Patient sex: M
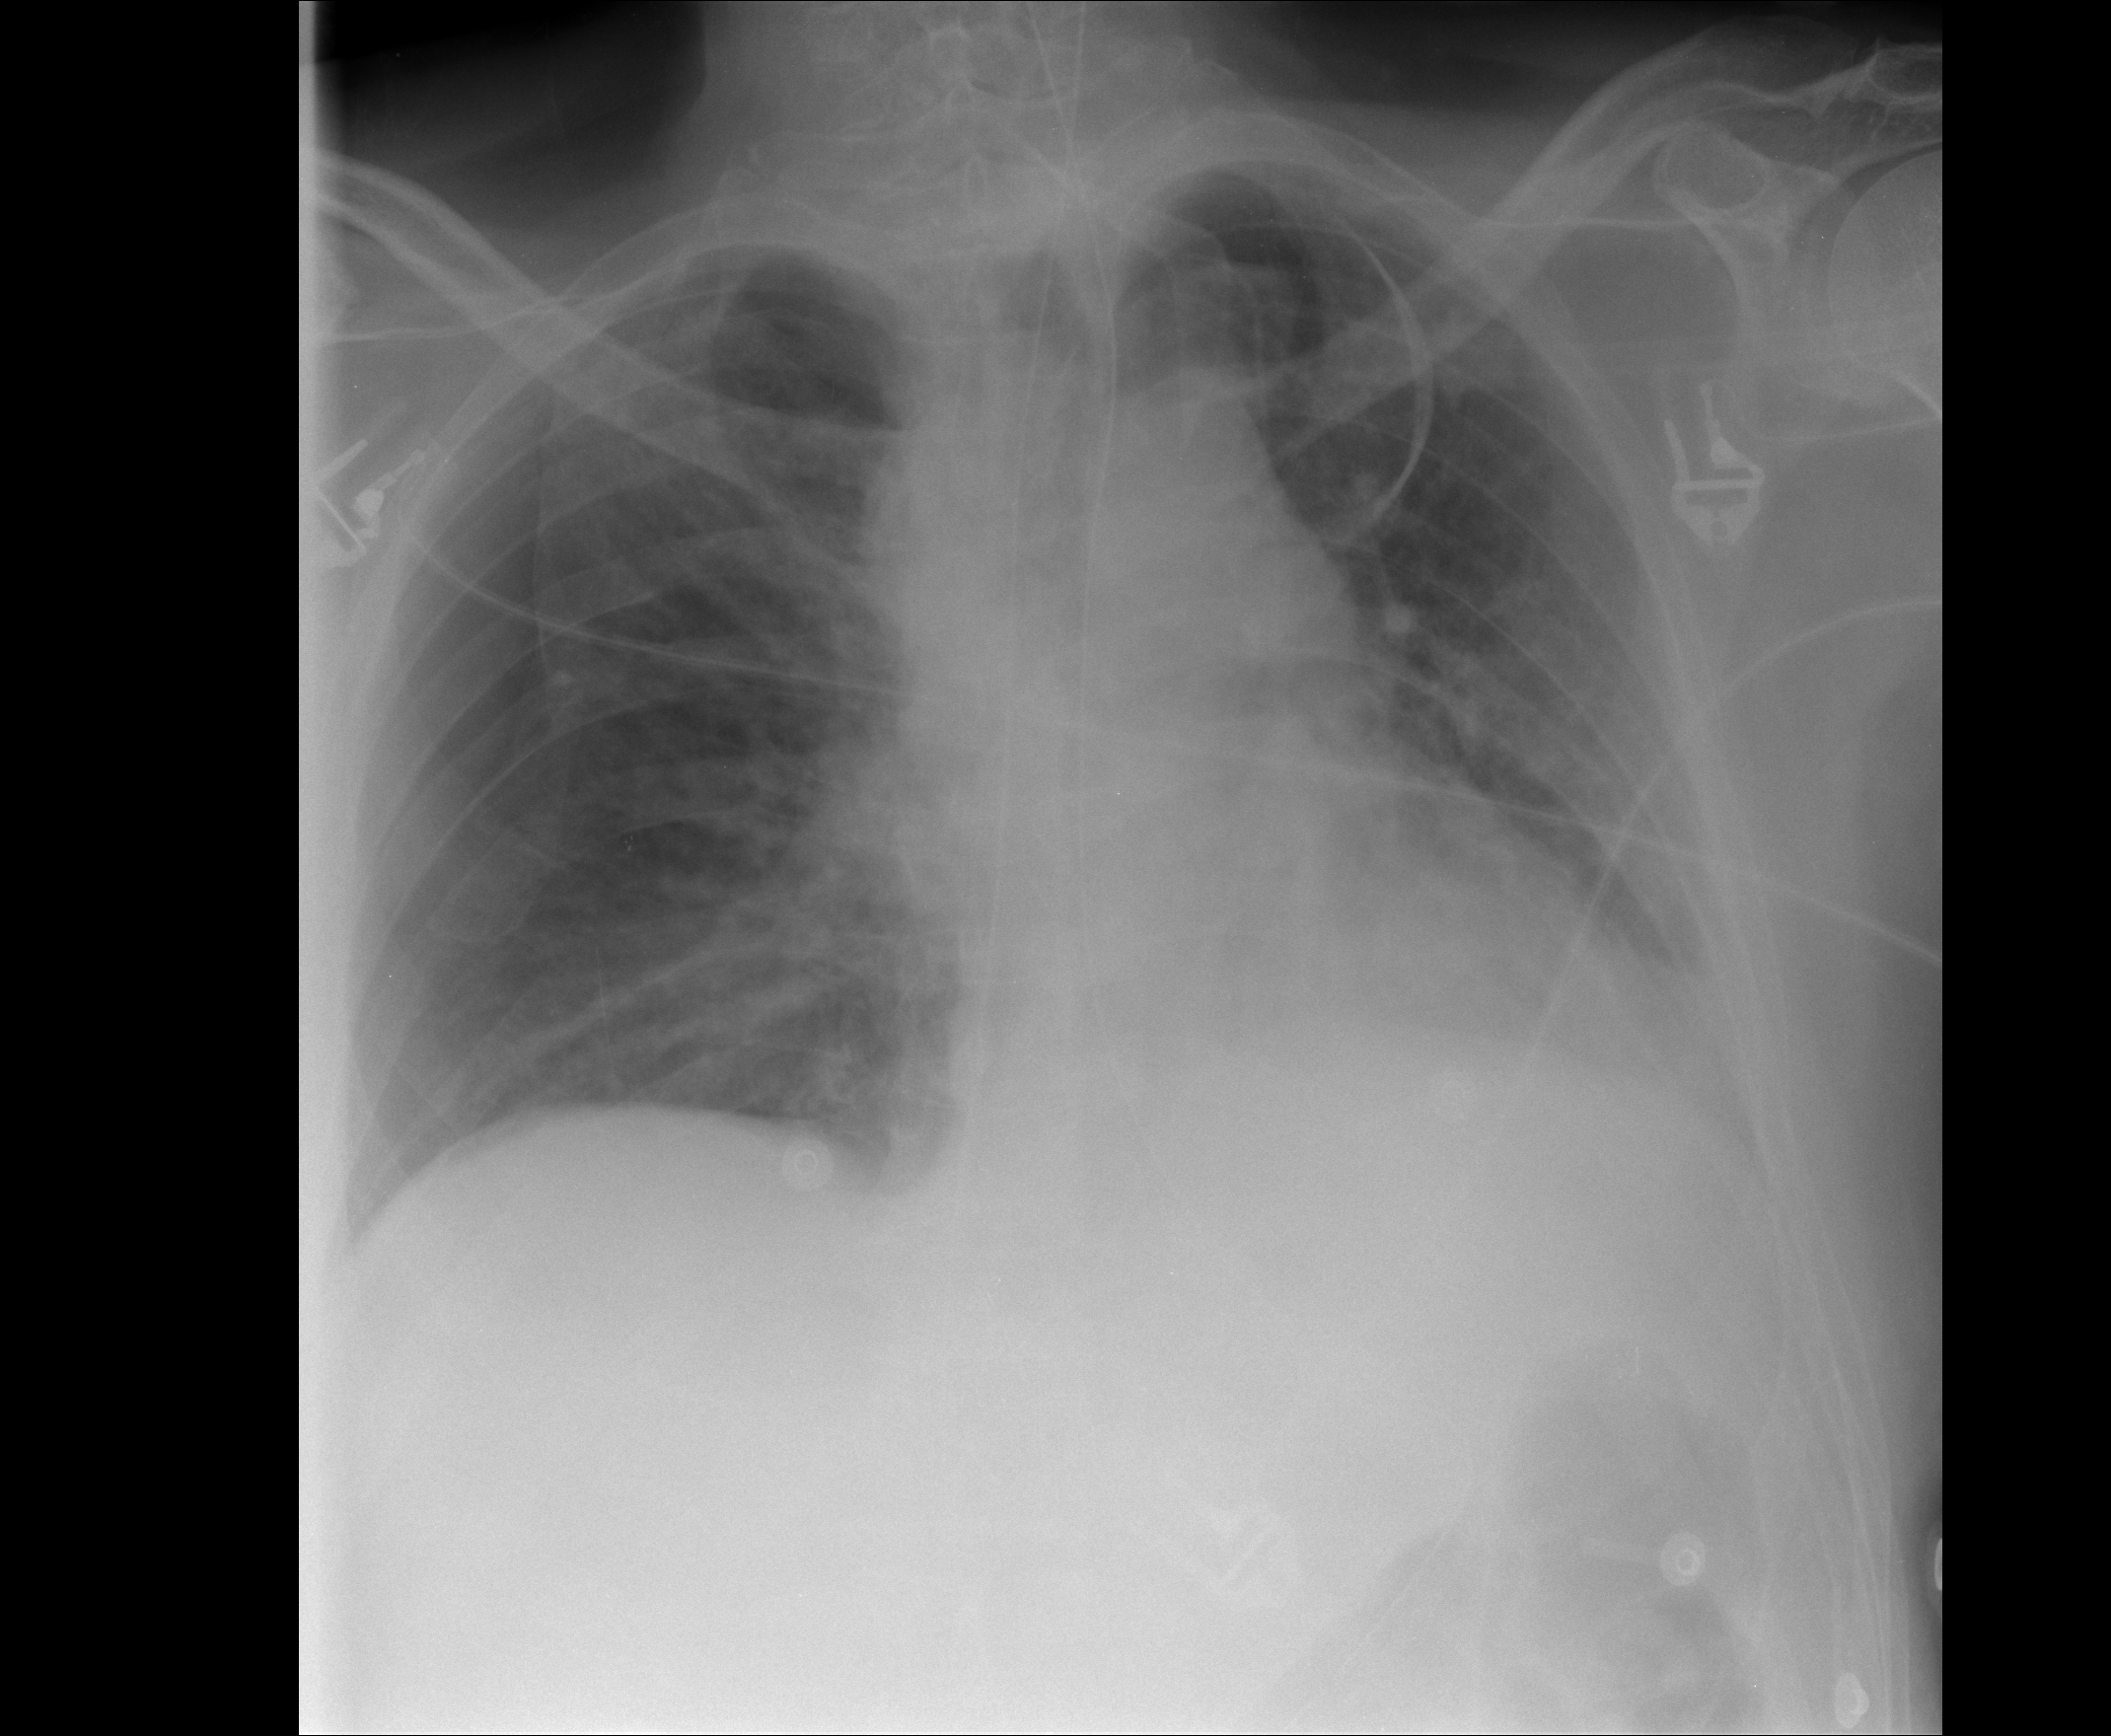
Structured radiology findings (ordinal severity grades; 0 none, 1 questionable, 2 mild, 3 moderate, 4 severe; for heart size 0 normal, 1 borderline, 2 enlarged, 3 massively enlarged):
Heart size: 0
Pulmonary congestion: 0
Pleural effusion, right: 0
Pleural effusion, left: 2
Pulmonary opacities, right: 0
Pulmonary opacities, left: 0
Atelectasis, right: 0
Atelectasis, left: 2